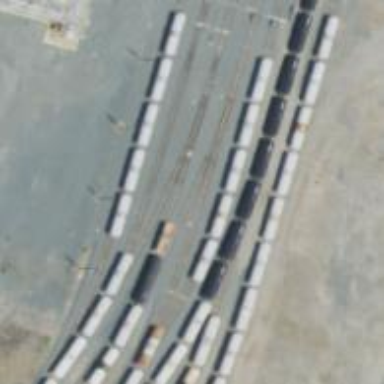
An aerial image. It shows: Rail spur service.